Question: I'm trying to see the total amount of downloads of my app in Windows Dev Center but can only choose last 30 days or 3 months for instant report. I can't click the "Historical" selection in the following image.

The most intuitive way would be to go to <URL> which shows acquisitions. I can change filters but they only filter on OS version and market.
The "download reports" is found in the Analytics menu and has the following URL.
<URL>
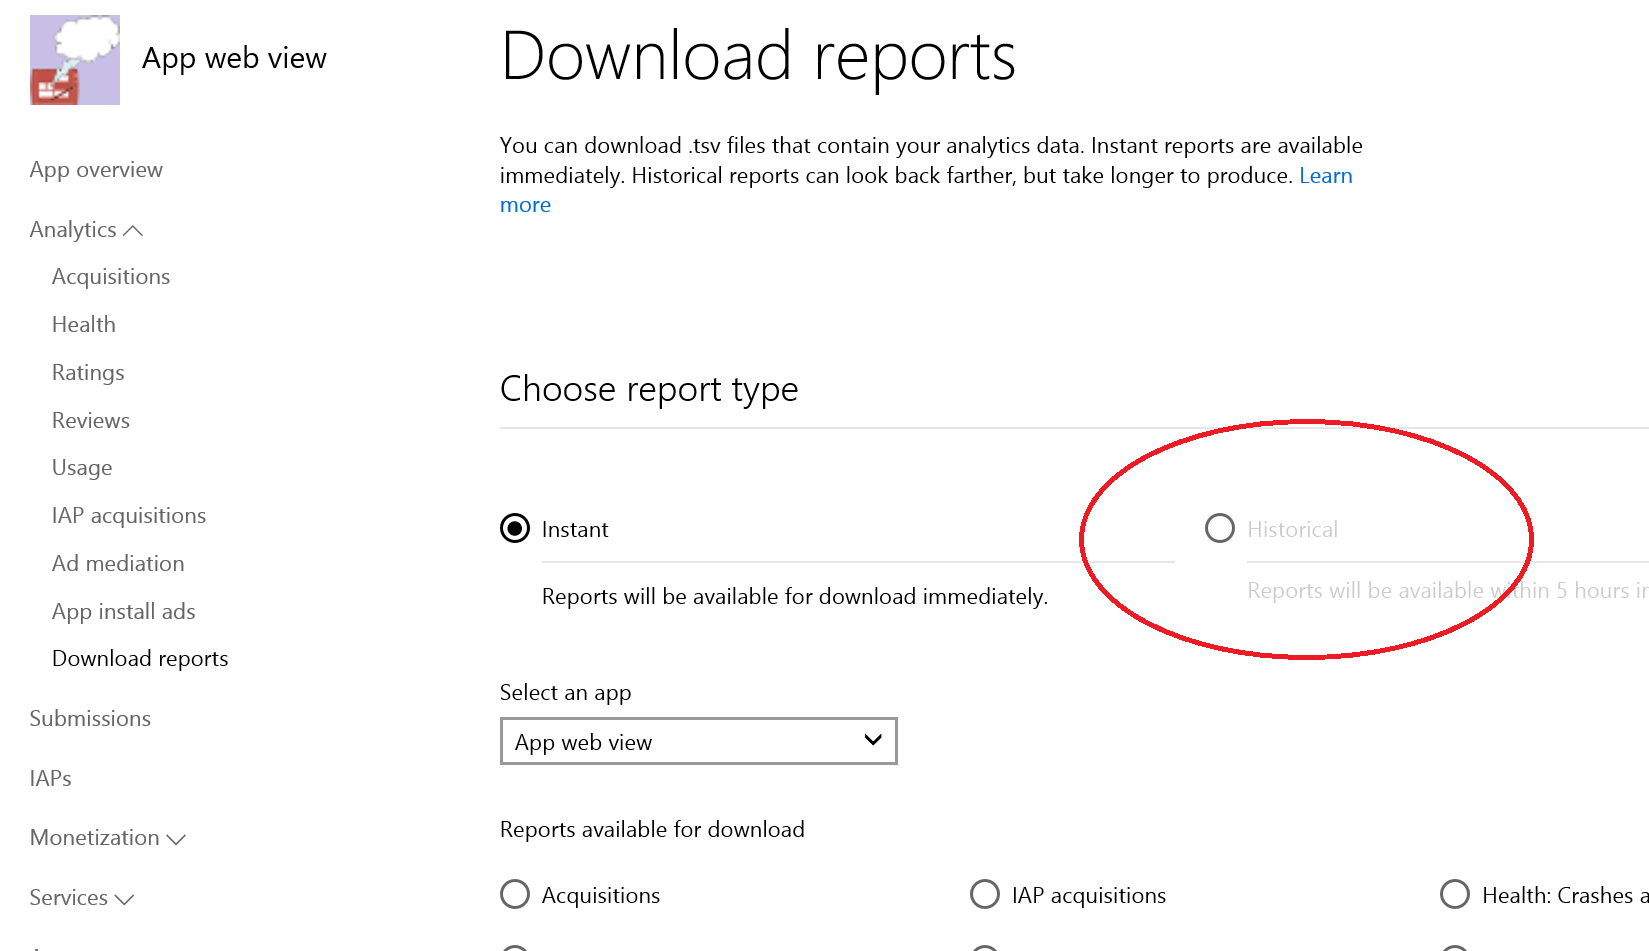
Answer: So, this is here right now. Post any other links if you find any better and I'll make sure they get in the "Marked answer"post.
<URL>